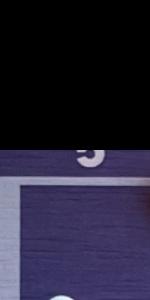
Label: Empty